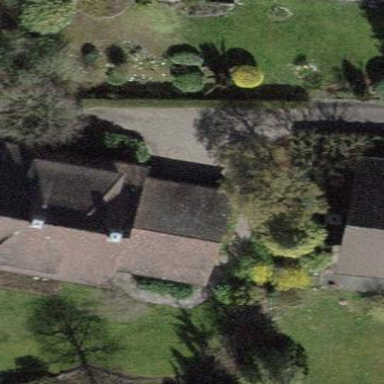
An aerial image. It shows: Building with tiled roof.